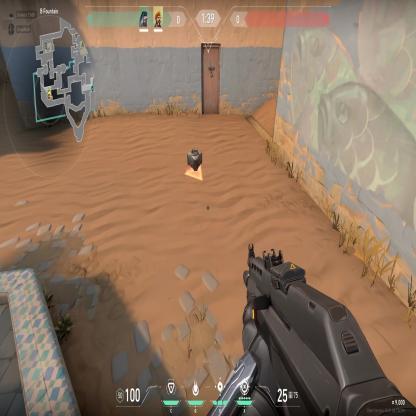
Label: dropped spike